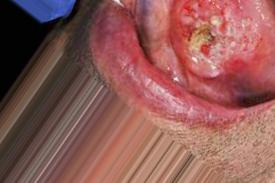
Condition: Mouth Ulcer